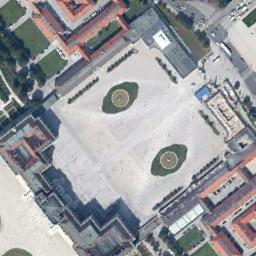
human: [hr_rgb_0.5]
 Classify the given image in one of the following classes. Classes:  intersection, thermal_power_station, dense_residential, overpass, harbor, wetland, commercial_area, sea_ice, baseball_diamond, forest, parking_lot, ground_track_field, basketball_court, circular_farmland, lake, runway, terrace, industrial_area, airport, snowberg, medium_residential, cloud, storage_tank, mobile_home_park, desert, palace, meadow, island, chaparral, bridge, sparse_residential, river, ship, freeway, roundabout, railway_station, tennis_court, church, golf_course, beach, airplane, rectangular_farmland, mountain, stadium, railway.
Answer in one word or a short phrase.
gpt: palace